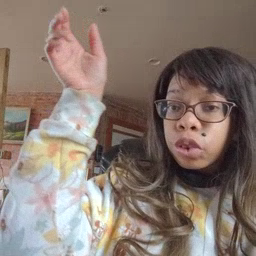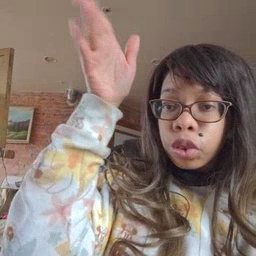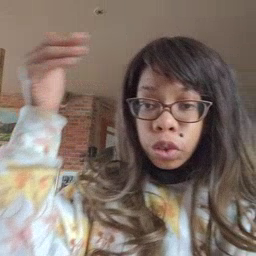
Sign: flag